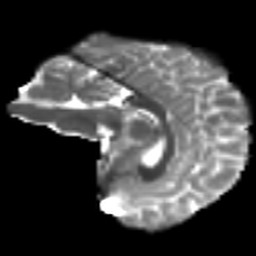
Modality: T2w
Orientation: sagittal
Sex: female
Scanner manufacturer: ge
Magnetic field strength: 3 T
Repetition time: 7 s
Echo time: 0.08 s